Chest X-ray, PA view. Patient: 22 years old, sex F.
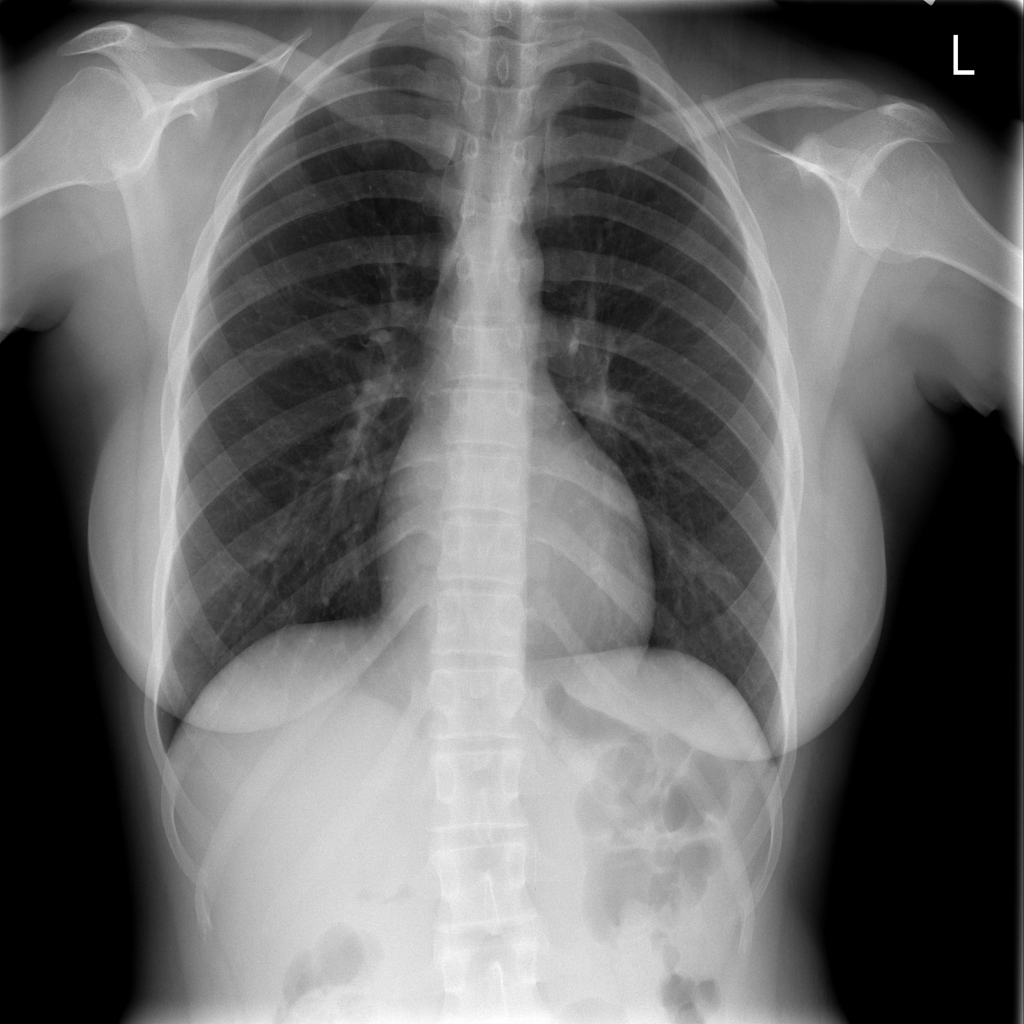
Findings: No Finding